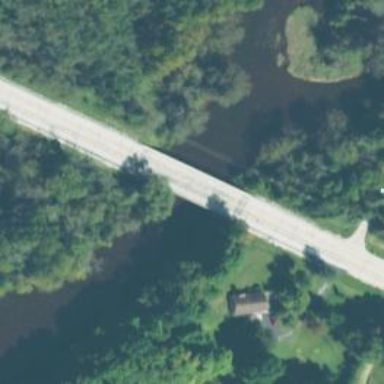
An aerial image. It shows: Primary highway bridge.